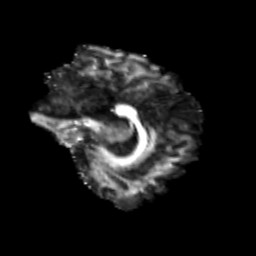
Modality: FA
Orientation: sagittal
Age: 27
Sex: female
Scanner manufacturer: siemens
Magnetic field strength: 3 T
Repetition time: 3.5 s
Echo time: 0.125 s